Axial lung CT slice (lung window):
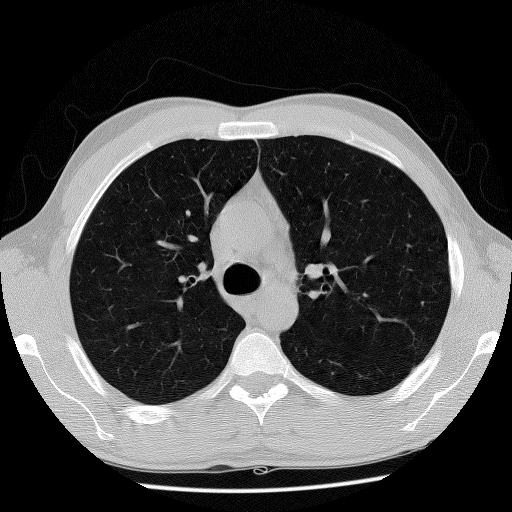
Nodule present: no